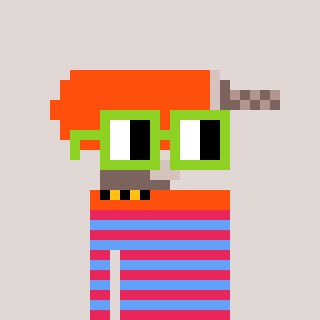
a pixel art character with square light green glasses, a drill-shaped head and a blue-colored body on a warm background